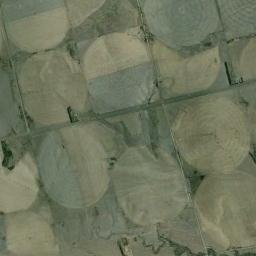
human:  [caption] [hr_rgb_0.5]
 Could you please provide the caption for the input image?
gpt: Round fields are the same size .

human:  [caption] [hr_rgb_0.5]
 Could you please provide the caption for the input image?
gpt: Many pieces of earthy yellow circular farmland of different sizes .

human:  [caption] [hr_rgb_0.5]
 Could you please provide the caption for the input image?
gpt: There are some light green circle farmland .

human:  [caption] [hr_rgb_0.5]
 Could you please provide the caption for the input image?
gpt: Several green circular farmlands are neatly arranged on the ground .

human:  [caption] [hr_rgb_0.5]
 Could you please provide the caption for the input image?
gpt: There are some yellow circular farmlands arranged irregularly .